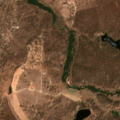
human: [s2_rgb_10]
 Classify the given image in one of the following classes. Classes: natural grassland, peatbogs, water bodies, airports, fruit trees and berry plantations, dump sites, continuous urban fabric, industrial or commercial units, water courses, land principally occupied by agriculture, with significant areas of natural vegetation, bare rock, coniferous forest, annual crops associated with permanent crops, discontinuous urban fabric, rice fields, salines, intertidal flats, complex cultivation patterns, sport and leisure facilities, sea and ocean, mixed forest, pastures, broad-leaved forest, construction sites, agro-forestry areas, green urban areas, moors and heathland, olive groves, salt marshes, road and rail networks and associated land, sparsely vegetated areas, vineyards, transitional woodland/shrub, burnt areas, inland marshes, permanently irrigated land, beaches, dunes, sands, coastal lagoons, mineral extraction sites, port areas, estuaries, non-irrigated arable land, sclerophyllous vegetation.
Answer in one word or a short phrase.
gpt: non-irrigated arable land, agro-forestry areas, transitional woodland/shrub